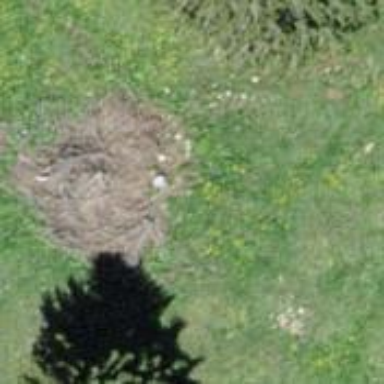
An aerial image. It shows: Needle-leaved tree in its natural environment.